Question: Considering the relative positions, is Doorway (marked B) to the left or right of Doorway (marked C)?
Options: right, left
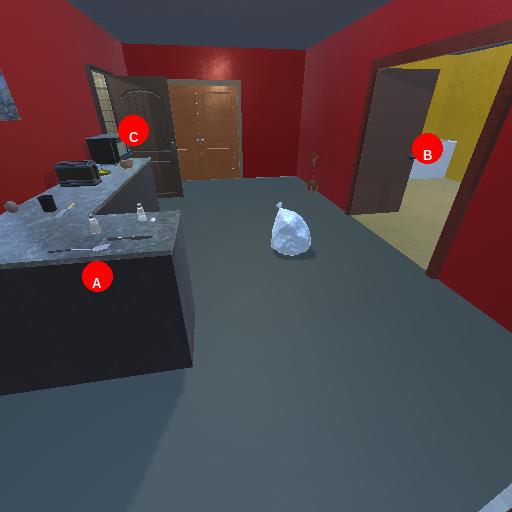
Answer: right